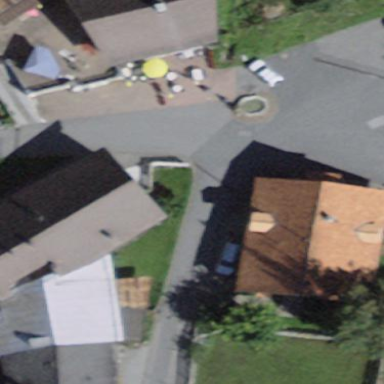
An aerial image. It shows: Gabled building with the roof oriented along its structure.